Question: I'm using Eclipse kepler to make a maven 2 or 3 project. I used the "webapp" archetype to start with a clean empty project, and I followed some simple helloworld tutorials. However, I noticed that in eclipse my src folder is shown twice, as seen in the picture below:

This is very undesirable, it takes up additional space and they are not very well synchronized, for example the src on the bottom contains the '"webapp"' folder, but the src on top doesn't. What's the deal with this double structure? Colleagues of me, who use an older version of eclipse, don't see the '"java resources"' subtab but I can't find a way to turn it off.
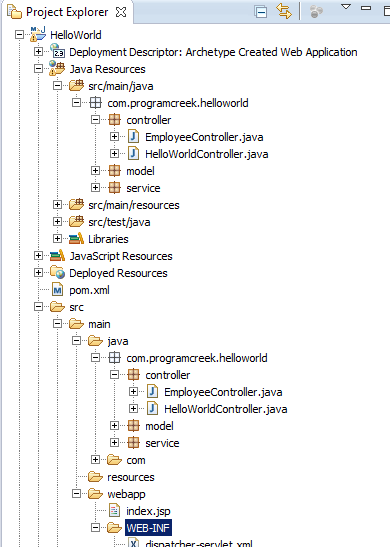
Answer: Try package explorer instead of project explorer. It should still show both src folders, but in a nicer way.